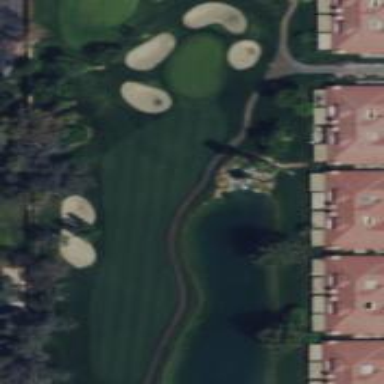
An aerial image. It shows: Water hazard on golf course.